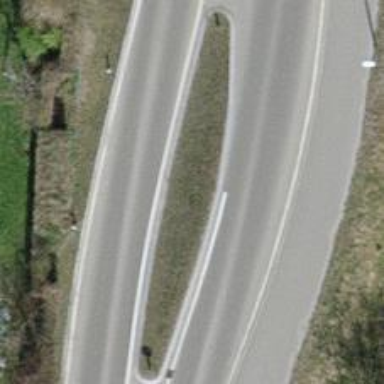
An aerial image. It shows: Secondary road with asphalt surface and separate sidewalk.